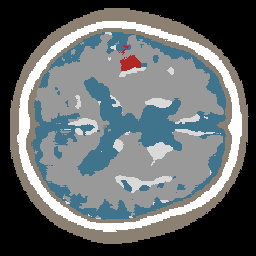
Label: lesion